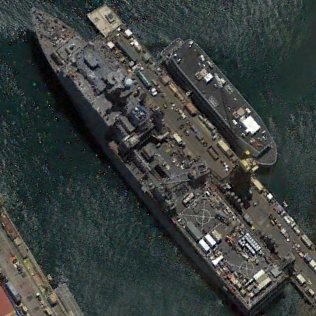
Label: combat